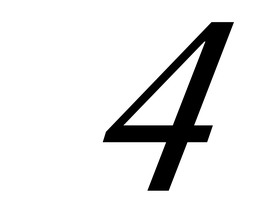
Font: LibreCaslonText-Italic_Italic